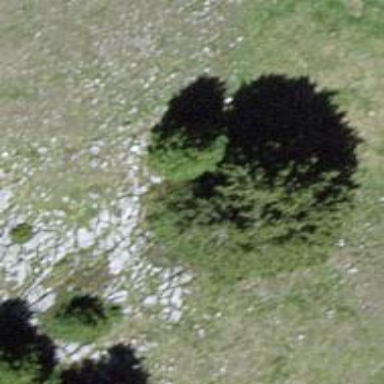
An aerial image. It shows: Needle-leaved tree in nature.